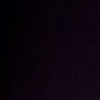
Label: space